Question: I'm following this post <URL>
'''
from p in ctx.Persons
where p.ID == personId
select new PersonInfo
{
Name = p.FirstName + " " + p.LastName,
BornIn = p.BornInCity.Name,
LivesIn = p.LivesInCity.Name,
Gender = p.Sex.Name,
CarsOwnedCount = p.Cars.Count(),
}
'''
-
- 'p.LivesInCity.Name''p.Countys.[CountyColectionForSections].[SectionProperty]'

- Table 1'''
public string Client { get; set; }
public virtual ICollection<dbProspect> Prospects { get; set; }
'''
- Table 2'''
public int Prospect { get; set; }
public virtual ICollection<dbCounty> Countys { get; set; }
public virtual ICollection<UserProfiles> UserProfiles { get; set; }
'''
- Table 3...
Basically a Table Hierarchy about 15 deep.
'''
var x = from c in db.Client
select new ViewModelExcelReport
{
client = c.ClientName,
cntyCounty = p.Countys. //Here is where i would like to say p.Countys.[CountyProperty]
sctSection = p.Countys.[CountyColectionForSections].[SectionProperty]
}
'''
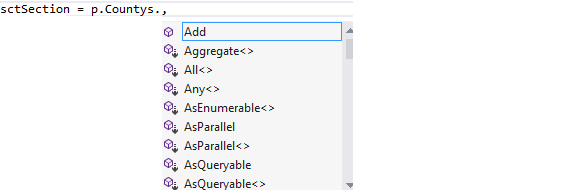
Answer: You could do the following if you expect only one County per 'Client' and I'm guessing at the relation between the entities:
'''
var x = from c in db.Client
from p in c.Prospects
from ct in p.Countys
select new ViewModelExcelReport
{
client = c.ClientName,
cntyCounty = ct.County,
sctSection = ct.Section
};
'''